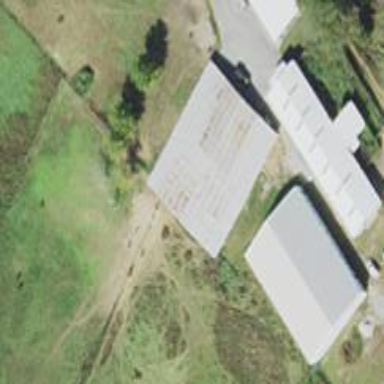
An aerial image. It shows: Barn.